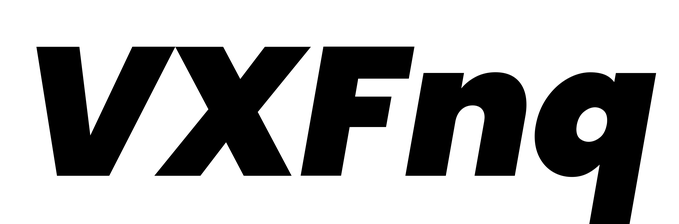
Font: Poppins-BlackItalic